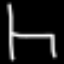
Label: chair